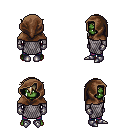
a pixel art fantasy rpg character, male body template, orc, green skin, chain mail, magenta pants, white blonde short bangs hairstyle, cloth hood, metal gloves, metal boots, four views (front, back, left, right), 2x2 character sprite sheet, small pixel art, hard edges, no anti-aliasing